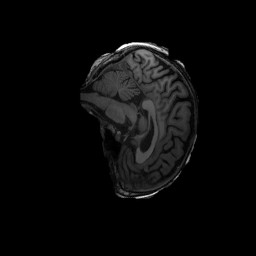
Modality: T1w
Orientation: sagittal
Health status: ill
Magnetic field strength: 3 T